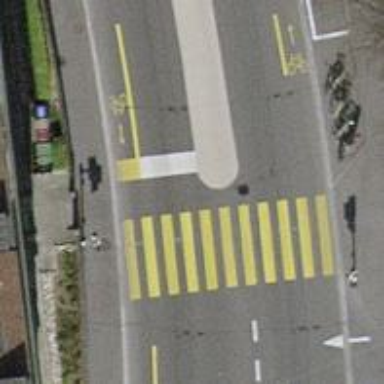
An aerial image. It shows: Road with traffic signals.